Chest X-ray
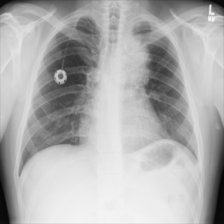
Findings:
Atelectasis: negative
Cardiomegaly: negative
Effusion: negative
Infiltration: negative
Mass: positive
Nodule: negative
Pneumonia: negative
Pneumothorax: negative
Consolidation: negative
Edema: negative
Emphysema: negative
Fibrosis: negative
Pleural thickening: negative
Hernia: negative